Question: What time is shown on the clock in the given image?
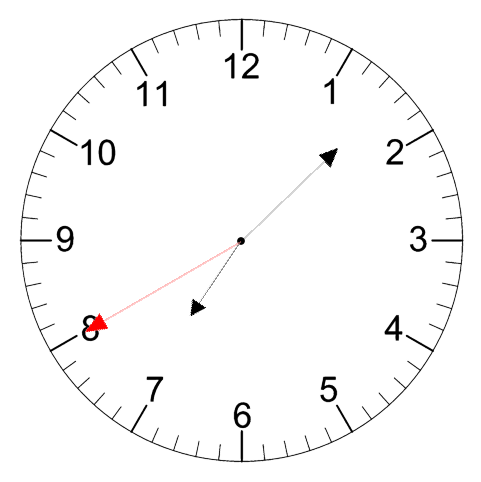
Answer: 07:07:40